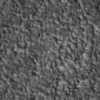
Label: not_dusty